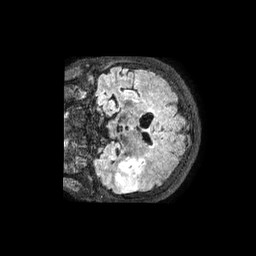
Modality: FLAIR
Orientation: coronal
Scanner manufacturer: philips
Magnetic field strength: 3 T
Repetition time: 4.8 s
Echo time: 0.34 s